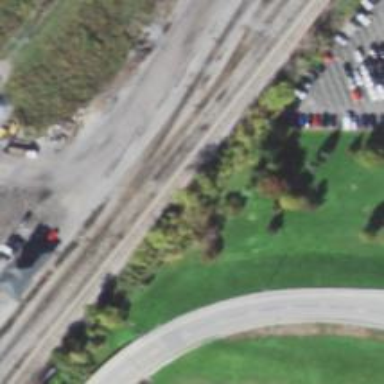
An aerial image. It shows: Railway yard in service.